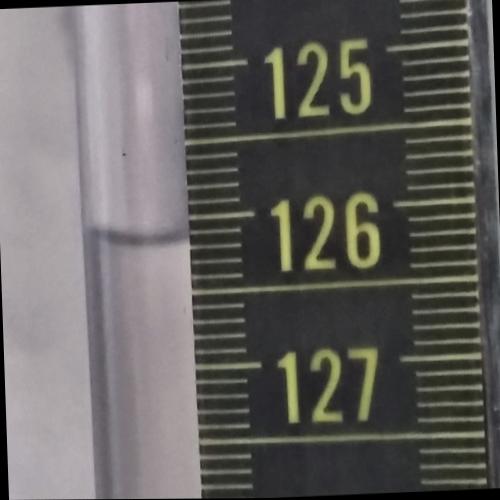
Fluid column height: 126.1 cm